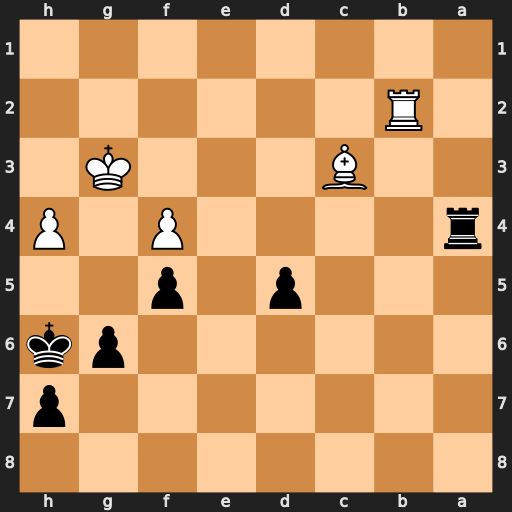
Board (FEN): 8/7p/6pk/3p1p2/r4P1P/2B3K1/1R6/8
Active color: b
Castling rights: -
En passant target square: -
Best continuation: Ra3 Kf2 Rxc3